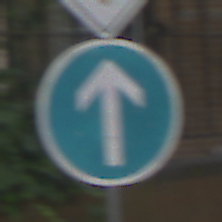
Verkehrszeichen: VorgeschriebeneFahrtrichtungGeradeaus
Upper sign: Vorfahrtsstrasse
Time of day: MorningAfternoon
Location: Outdoor (Urban)
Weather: Overcast
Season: NotSpecified
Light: Natural